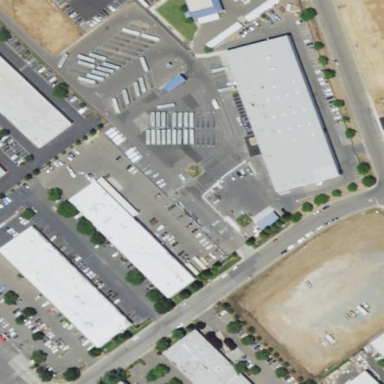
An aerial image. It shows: Car repair shop located in building.